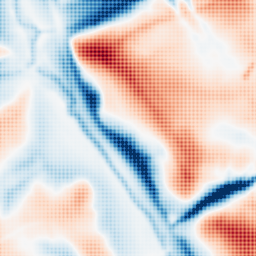
Category: multiscale
Decomposition family: dog
Decomposition parameters: sigma_low: 2
sigma_high: 20
Upsampling method: sinc_hamming
Upsampling parameters: scale: 4
kernel_size: 4
Upsampling scale: 4